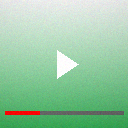
Screen state: on